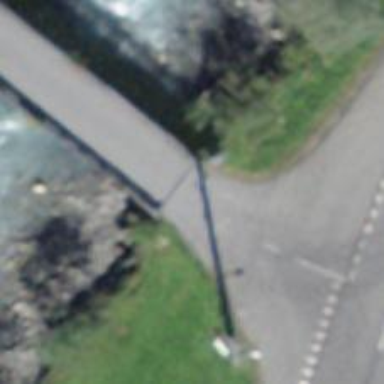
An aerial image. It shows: Asphalt track on bridge with Grade 1 track type.